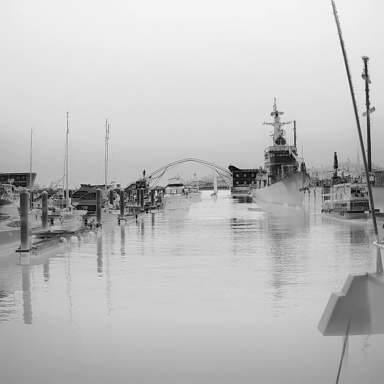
There are nine objects shown in the infrared image, including four sailboats, three canoes, a warship, and a container_ship.